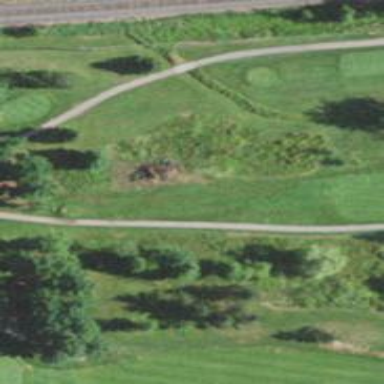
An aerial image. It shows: Rough area on grassy golf course.